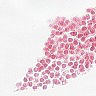
Metastatic tissue present: no